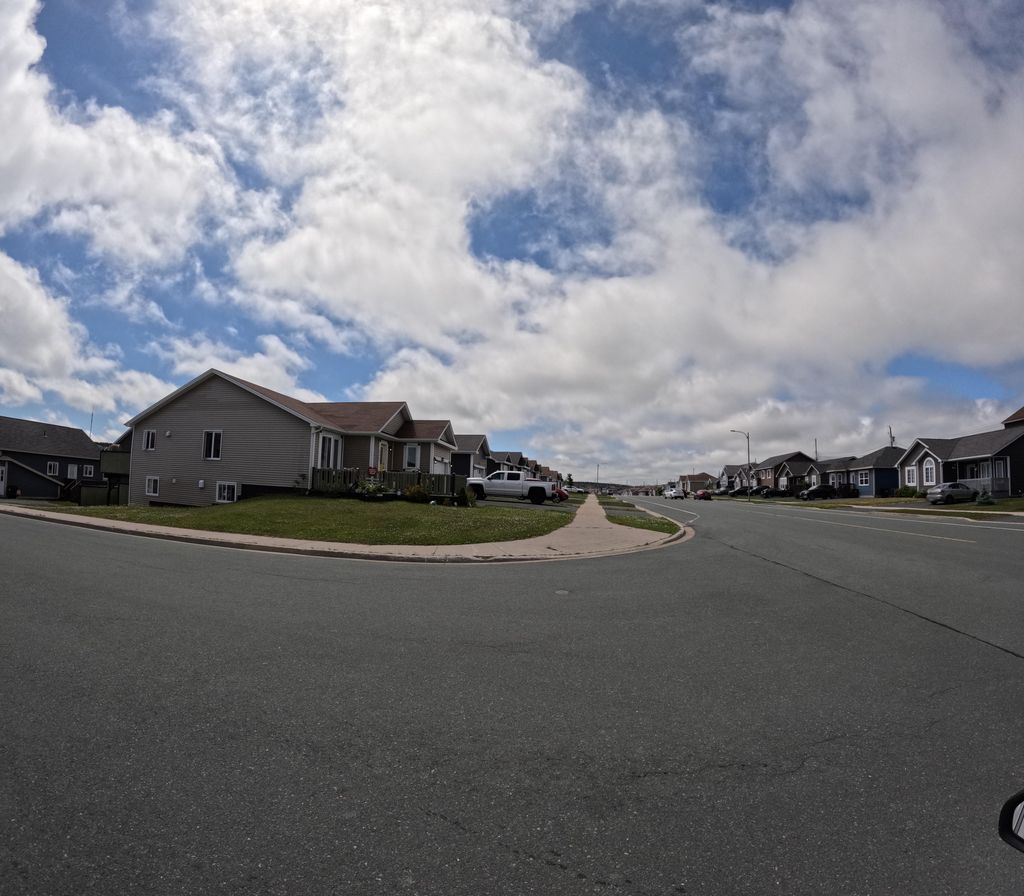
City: st_johns